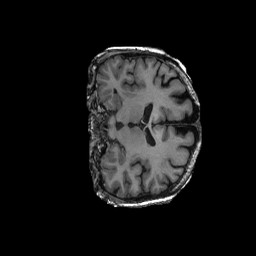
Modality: T1w
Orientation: coronal
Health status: ill
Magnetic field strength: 3 T